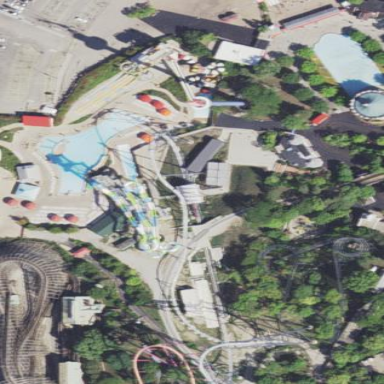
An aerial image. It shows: Roller coaster track.